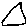
Label: triangle